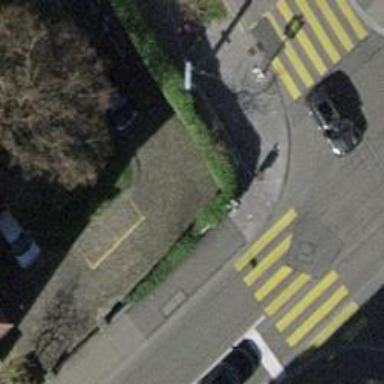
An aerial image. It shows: Street cabinet used for traffic control.